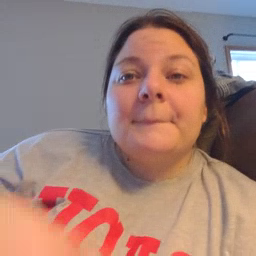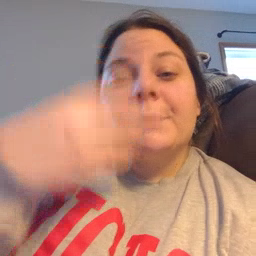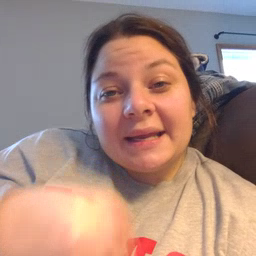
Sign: pretty